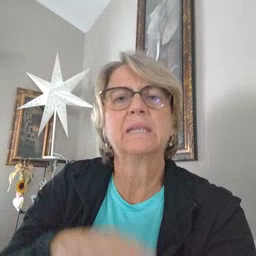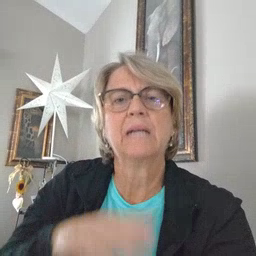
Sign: because